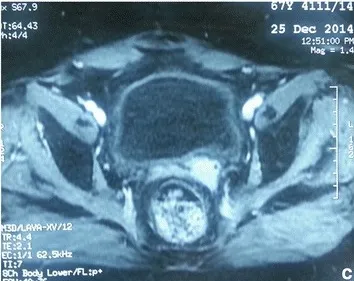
Axial (c) T1 Gado image shows hyperintense mass in the left cervix.
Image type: radiology (mri)